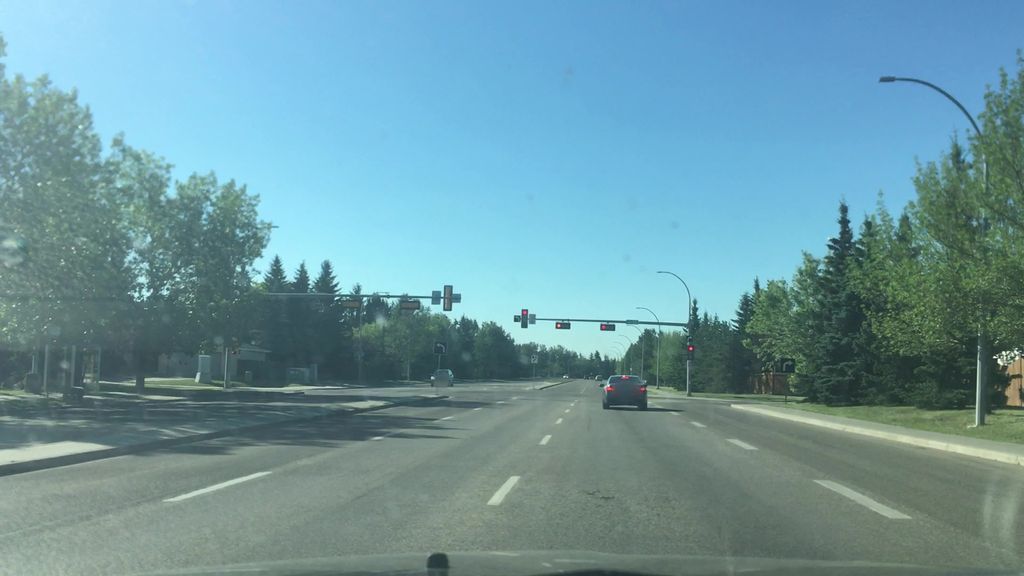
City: edmonton